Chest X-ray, PA view. Patient: 58 years old, sex F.
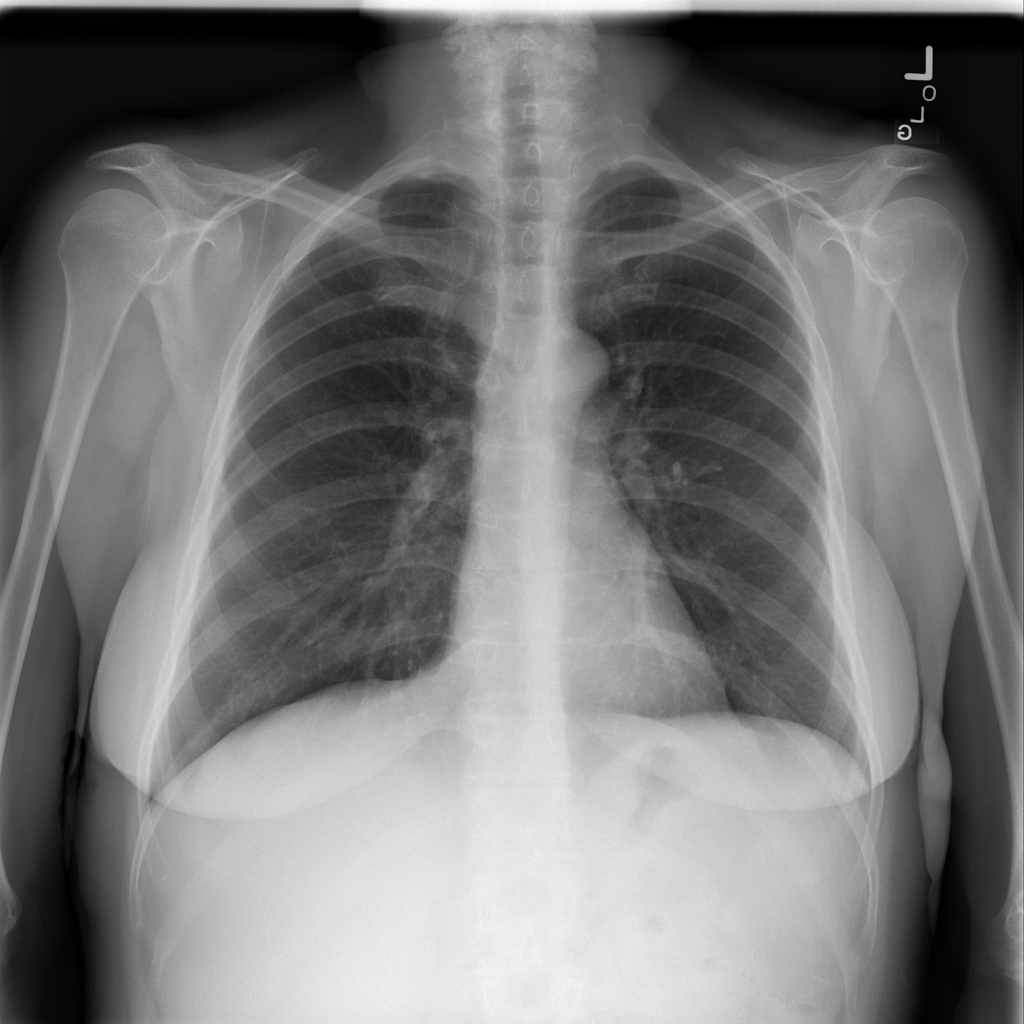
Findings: No Finding